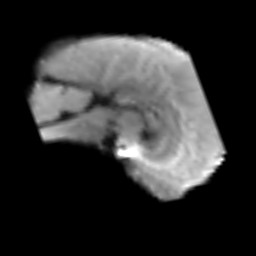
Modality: T2w
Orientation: sagittal
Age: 72
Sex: male
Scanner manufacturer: siemens
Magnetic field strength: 3 T
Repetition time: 3.2 s
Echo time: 0.081 s